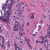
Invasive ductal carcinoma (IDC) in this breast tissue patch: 1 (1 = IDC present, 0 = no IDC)